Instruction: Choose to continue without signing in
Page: checkout
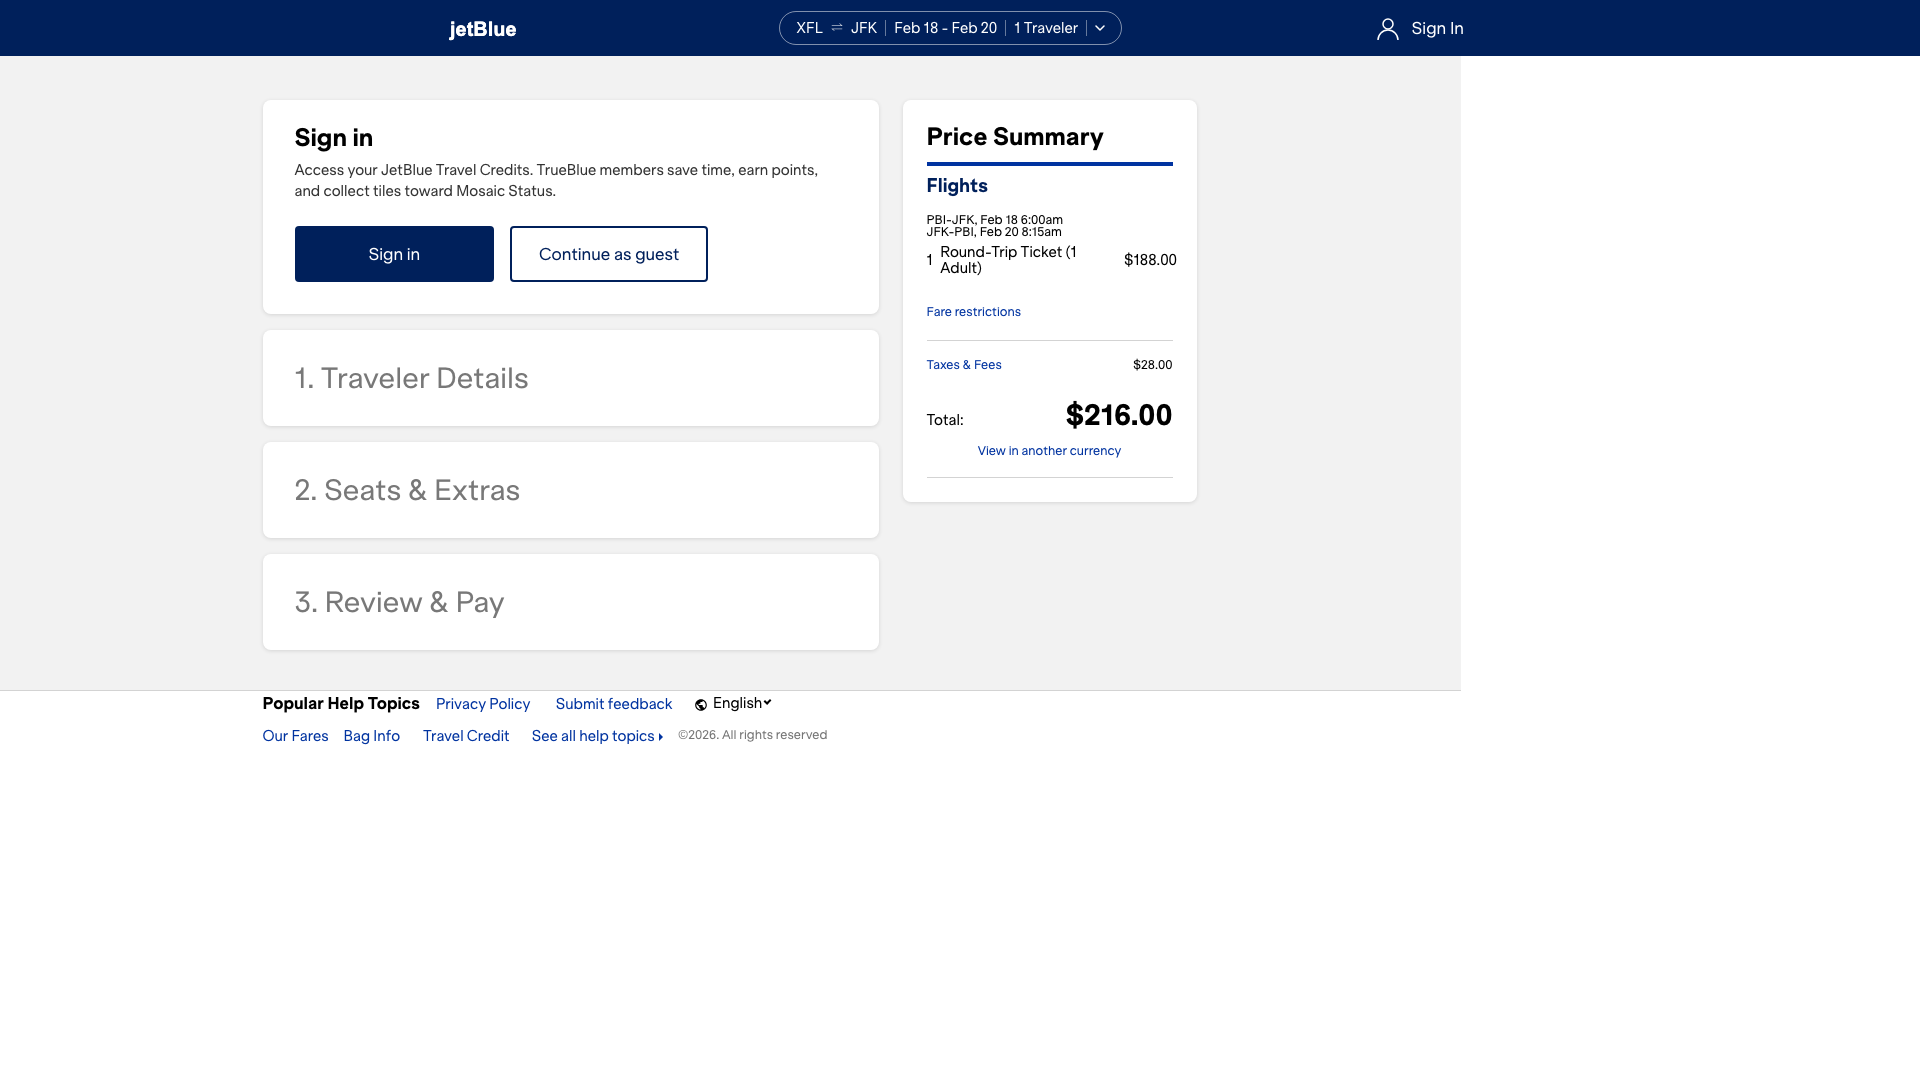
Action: click